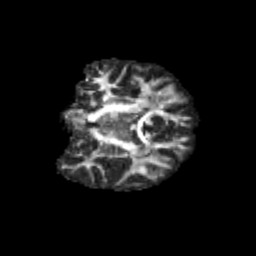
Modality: FA
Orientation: coronal
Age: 13
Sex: male
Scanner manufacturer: siemens
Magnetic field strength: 3 T
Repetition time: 3.8 s
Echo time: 0.07 s